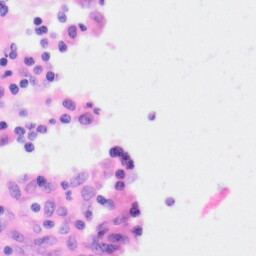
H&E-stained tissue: Kidney